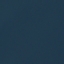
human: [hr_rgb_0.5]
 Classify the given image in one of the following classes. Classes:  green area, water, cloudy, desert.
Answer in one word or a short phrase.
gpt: water